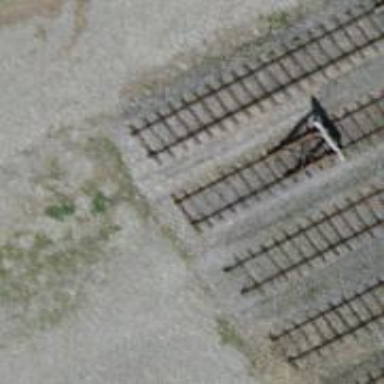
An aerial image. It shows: Single-track spur railway line.